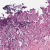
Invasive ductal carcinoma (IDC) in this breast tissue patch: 0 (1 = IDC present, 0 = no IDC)